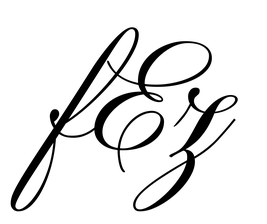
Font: PinyonScript-Regular